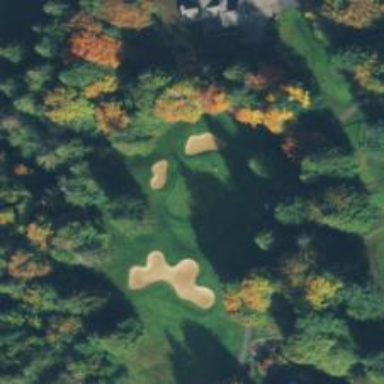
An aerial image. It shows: Golf hole for the sport of golf.